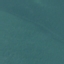
Land use / land cover: SeaLake